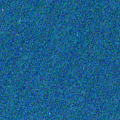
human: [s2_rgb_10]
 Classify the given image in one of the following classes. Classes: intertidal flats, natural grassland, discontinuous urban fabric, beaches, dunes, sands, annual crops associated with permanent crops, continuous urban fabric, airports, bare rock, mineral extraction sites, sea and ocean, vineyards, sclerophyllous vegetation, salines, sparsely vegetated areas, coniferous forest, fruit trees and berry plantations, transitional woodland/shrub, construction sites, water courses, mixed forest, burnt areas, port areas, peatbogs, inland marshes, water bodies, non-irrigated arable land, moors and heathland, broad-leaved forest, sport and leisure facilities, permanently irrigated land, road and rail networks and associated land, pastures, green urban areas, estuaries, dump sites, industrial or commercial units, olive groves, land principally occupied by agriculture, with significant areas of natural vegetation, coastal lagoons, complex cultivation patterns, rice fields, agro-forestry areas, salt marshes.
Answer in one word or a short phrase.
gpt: sea and ocean